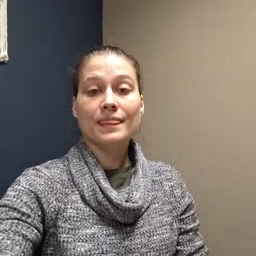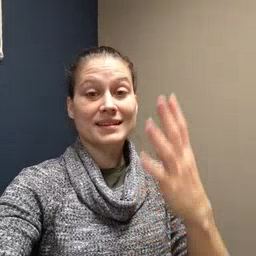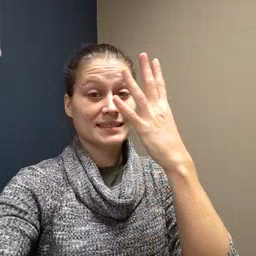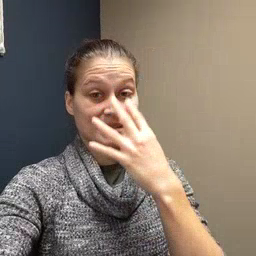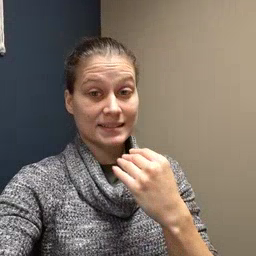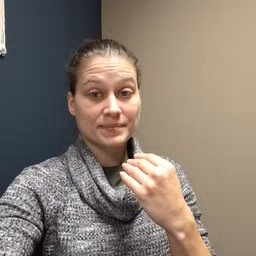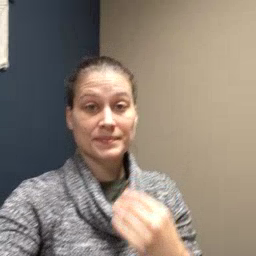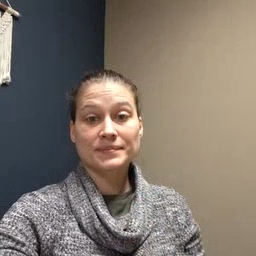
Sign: sleepy